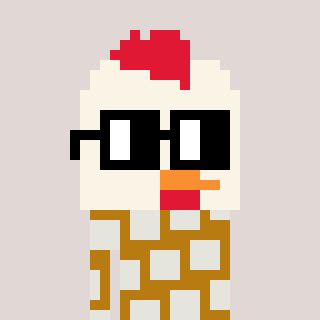
a pixel art character with square black glasses, a chicken-shaped head and a gold-colored body on a warm background